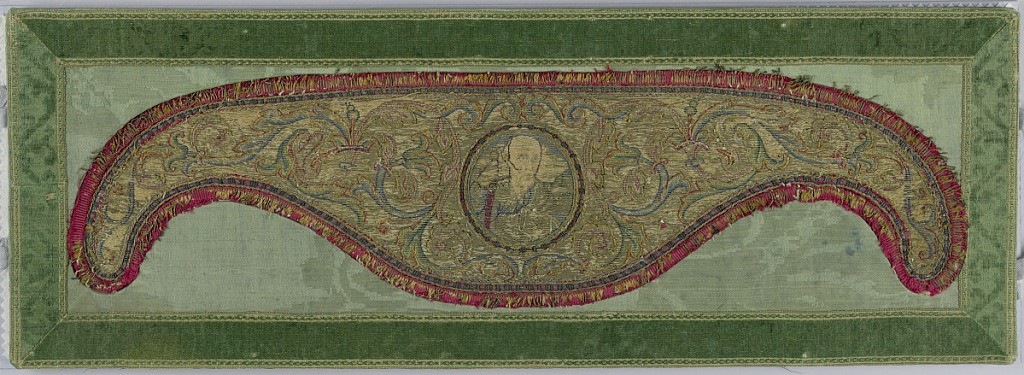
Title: Collar
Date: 16th–17th century
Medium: Technique: embroidered
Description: Embroidered collar for religious garment mounted on light blue silk with a dark green velvet border.